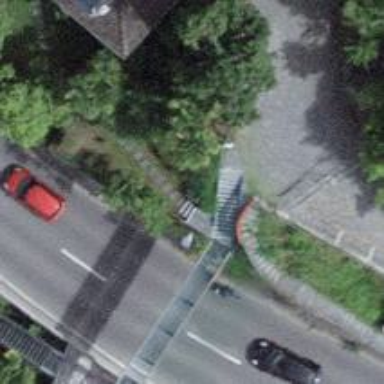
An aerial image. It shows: Footway road on metal grid bridge.